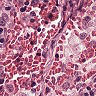
Metastatic tissue present: no